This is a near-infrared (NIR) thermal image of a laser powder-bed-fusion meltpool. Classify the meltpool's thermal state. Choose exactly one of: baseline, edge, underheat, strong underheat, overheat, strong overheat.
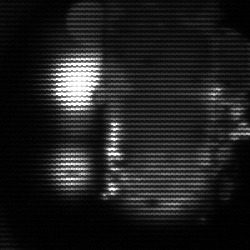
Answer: strong underheat